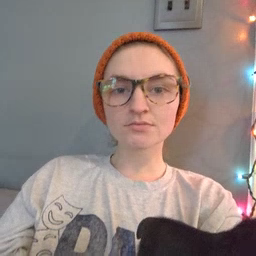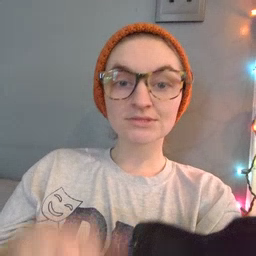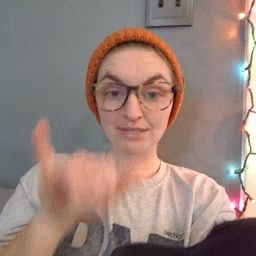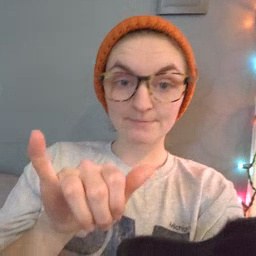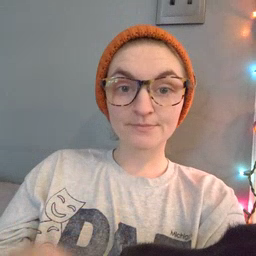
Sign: stay